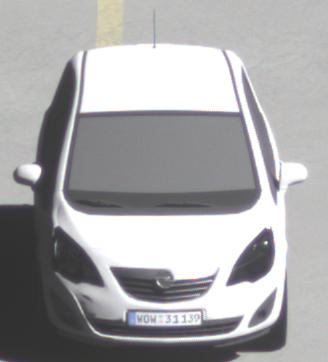
Make: Opel
Model: Meriva 1.4
Detailed model: Meriva (B)
Model produced from: 2010/05
Model produced until: 2013/11
Doors: 5
Color: white
Road condition: wet road
Daytime: morning or afternoon
Contrast: high contrast